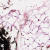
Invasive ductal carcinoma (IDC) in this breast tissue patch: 0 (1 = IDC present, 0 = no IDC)